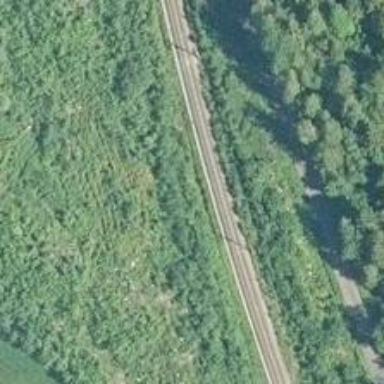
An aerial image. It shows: Railway track with continuous electrified contact lines.